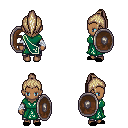
a pixel art fantasy rpg character, female body template, human, dark skin, sash dress, metal pants, white blonde long topknot hairstyle, white cloth bandages, black slippers, shield, four views (front, back, left, right), 2x2 character sprite sheet, small pixel art, hard edges, no anti-aliasing